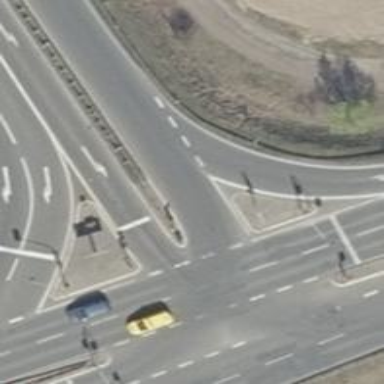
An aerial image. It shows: Road with traffic signals for signaling.